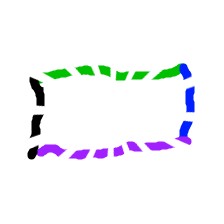
Shape: rectangle